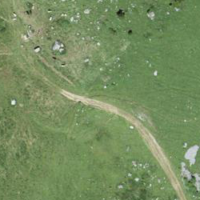
EUNIS habitat code: 23
Species observed at this site:
Rupicapra rupicapra